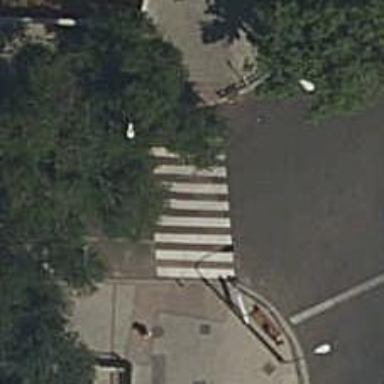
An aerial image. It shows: Footway crossing equipped with traffic signals.